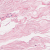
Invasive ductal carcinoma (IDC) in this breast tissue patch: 0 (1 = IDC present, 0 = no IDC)